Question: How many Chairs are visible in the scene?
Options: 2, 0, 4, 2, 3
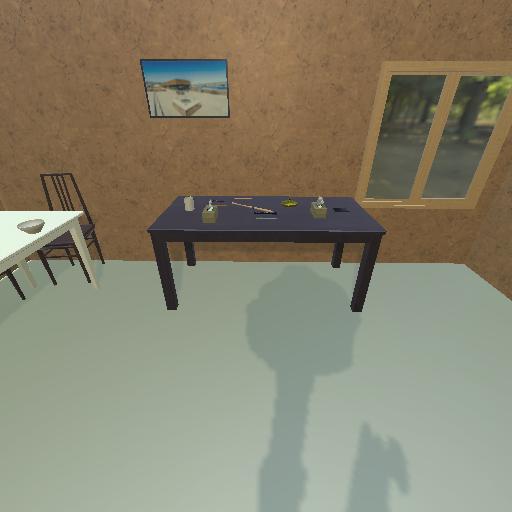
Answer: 2